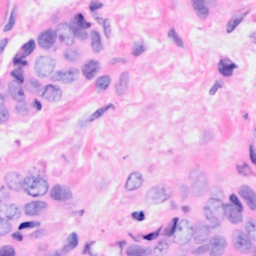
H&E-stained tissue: Breast